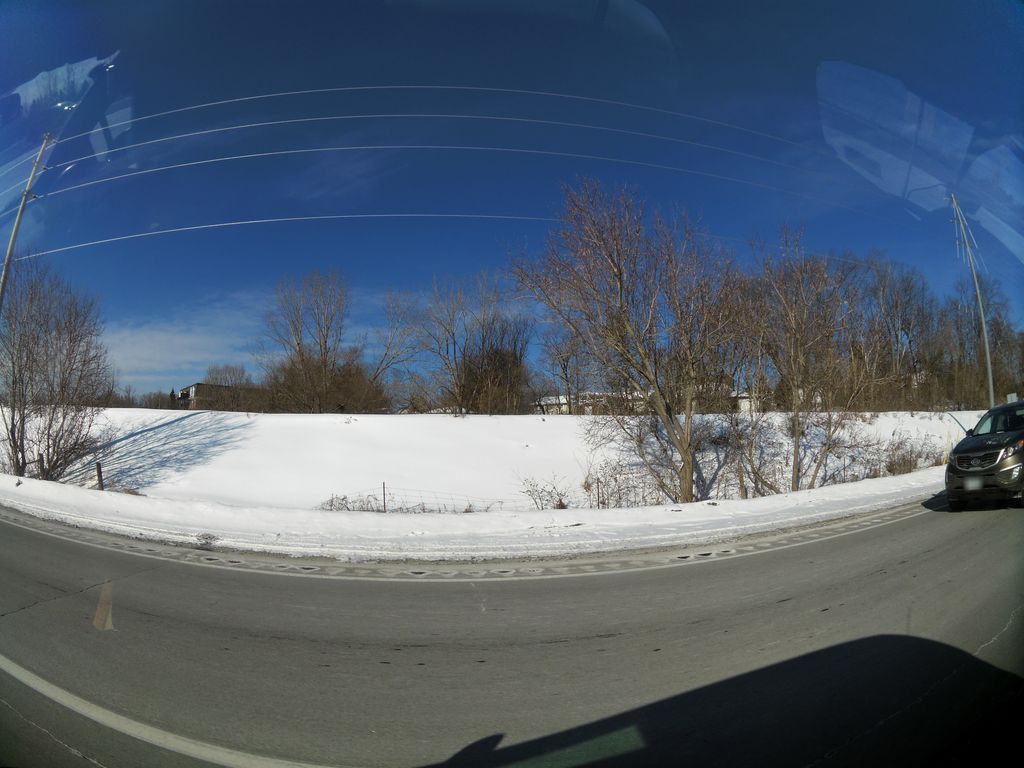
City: ottawa-gatineau